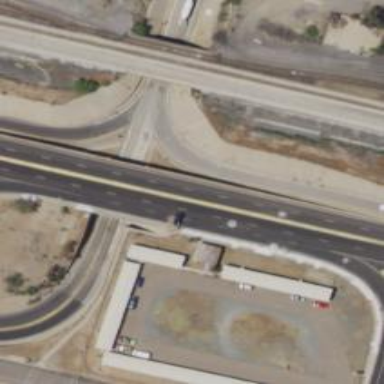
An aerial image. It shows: Primary link highway.